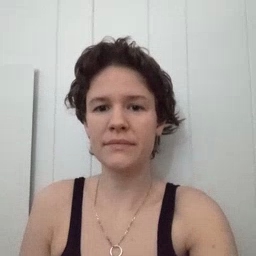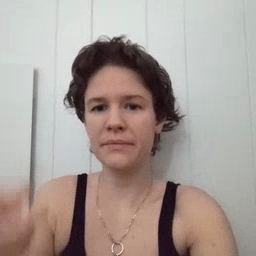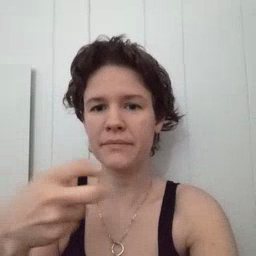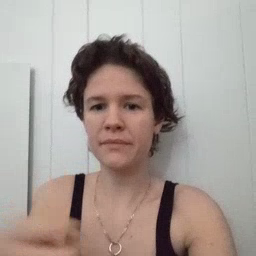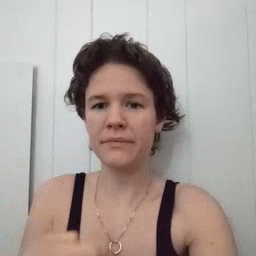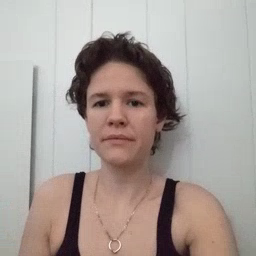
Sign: puzzle